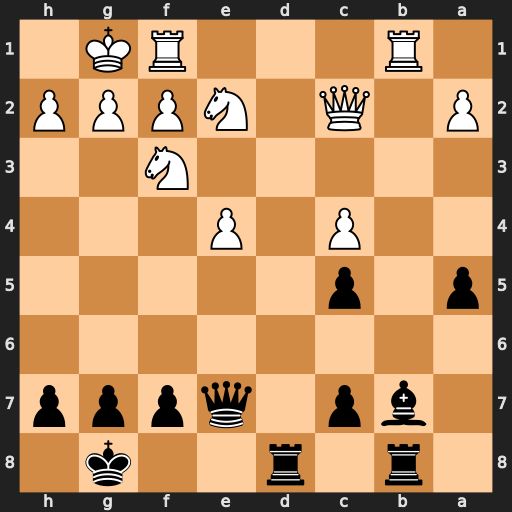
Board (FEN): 1r1r2k1/1bp1qppp/8/p1p5/2P1P3/5N2/P1Q1NPPP/1R3RK1
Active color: b
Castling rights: -
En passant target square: -
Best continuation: Bxe4 Rxb8 Bxc2 Rxd8+ Qxd8